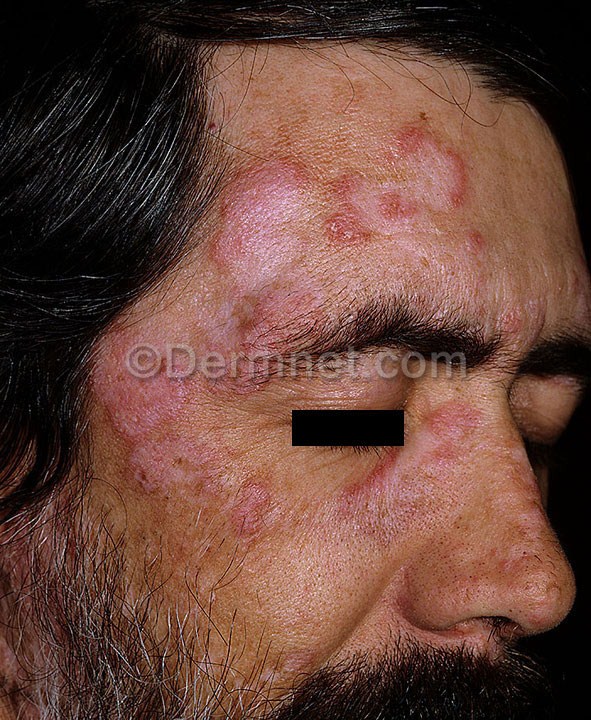
Disease: Lupus and other Connective Tissue diseases